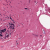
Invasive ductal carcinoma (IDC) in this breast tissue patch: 0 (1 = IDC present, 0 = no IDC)